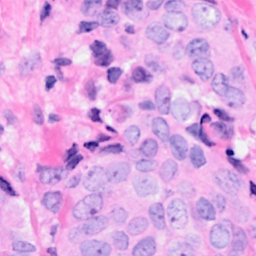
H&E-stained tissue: Breast